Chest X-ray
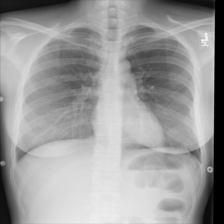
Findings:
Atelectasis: negative
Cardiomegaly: negative
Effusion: negative
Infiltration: negative
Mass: negative
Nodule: negative
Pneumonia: negative
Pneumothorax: negative
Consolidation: negative
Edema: negative
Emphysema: negative
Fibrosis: negative
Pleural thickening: negative
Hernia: negative